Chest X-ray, PA view. Patient: 58 years old, sex M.
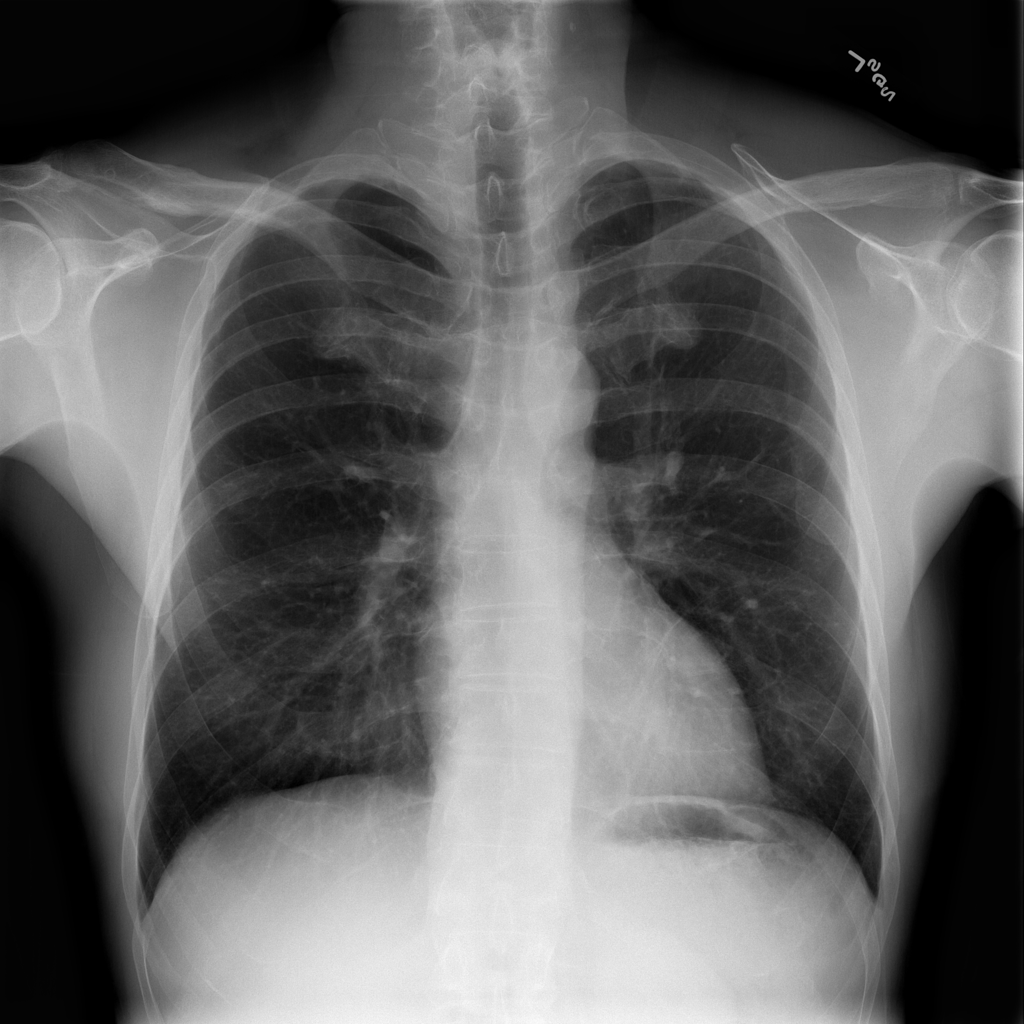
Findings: No Finding